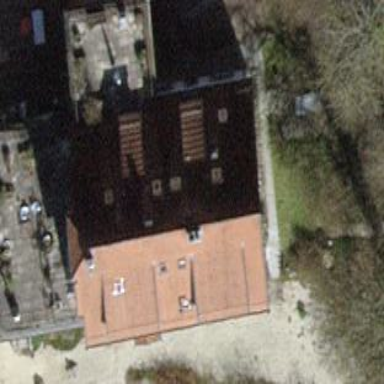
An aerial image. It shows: Building with tiled roof.